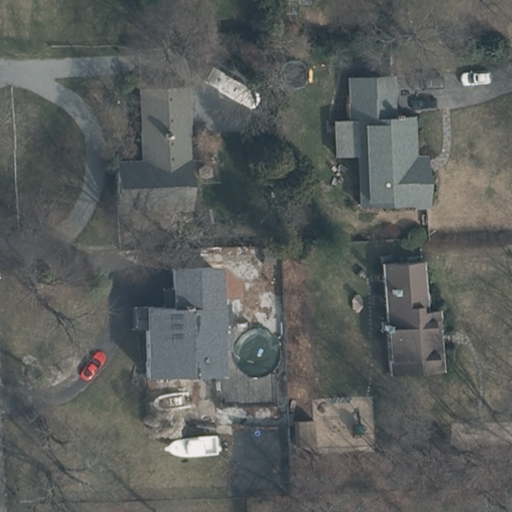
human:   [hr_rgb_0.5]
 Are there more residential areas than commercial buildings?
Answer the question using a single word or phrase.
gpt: yes

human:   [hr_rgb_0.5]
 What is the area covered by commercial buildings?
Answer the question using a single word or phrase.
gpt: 0m2

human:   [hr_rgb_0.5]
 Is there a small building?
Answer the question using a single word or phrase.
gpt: no

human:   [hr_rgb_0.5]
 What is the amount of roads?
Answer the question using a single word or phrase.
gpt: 1

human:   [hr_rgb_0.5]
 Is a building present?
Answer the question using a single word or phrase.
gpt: yes

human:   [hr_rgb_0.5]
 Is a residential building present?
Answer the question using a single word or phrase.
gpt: yes

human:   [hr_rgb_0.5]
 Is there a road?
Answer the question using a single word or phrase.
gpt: yes

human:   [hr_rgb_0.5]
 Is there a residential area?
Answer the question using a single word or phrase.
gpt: yes

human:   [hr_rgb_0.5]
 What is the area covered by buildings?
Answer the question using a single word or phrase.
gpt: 1367m2

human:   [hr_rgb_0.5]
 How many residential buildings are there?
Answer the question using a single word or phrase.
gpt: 4

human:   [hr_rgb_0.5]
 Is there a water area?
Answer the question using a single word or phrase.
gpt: no

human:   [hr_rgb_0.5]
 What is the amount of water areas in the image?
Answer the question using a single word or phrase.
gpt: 0

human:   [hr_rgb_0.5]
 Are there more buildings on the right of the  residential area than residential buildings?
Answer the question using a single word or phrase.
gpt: no

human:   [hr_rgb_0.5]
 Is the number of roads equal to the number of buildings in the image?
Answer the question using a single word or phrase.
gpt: no

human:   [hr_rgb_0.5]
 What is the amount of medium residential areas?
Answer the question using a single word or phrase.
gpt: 0

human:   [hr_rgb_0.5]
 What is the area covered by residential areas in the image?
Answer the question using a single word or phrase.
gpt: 10595m2

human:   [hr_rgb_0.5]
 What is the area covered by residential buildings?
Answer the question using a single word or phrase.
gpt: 1367m2

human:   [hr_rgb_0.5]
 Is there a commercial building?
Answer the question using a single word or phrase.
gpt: no

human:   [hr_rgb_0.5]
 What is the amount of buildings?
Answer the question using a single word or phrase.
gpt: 4

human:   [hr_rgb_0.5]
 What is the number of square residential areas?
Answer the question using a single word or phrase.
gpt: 0

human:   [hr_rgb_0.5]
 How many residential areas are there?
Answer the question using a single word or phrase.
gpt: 1

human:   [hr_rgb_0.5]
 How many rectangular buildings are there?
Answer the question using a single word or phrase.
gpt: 0

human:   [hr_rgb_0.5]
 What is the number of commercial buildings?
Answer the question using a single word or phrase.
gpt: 0

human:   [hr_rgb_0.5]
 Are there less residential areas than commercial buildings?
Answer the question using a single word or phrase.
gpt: no

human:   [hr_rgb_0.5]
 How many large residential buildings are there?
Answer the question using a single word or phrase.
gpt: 0

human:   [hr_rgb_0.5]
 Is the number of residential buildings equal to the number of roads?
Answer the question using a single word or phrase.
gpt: no

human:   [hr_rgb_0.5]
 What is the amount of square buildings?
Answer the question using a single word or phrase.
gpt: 0

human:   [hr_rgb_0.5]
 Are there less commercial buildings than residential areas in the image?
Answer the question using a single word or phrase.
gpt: yes

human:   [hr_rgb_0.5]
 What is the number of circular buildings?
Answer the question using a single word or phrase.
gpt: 0

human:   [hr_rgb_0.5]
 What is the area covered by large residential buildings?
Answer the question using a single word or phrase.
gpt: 0m2

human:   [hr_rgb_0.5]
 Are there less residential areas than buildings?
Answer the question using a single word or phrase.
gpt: yes

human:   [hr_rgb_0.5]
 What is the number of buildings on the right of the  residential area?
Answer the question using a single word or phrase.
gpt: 4

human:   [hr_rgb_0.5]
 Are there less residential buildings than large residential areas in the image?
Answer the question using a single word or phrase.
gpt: no

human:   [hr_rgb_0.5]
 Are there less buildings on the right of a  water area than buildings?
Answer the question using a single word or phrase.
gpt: yes

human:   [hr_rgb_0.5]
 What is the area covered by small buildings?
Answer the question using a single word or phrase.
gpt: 0m2

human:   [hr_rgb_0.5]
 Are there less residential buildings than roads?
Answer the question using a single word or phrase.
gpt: no

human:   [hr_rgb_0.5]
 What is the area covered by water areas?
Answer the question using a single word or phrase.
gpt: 0m2

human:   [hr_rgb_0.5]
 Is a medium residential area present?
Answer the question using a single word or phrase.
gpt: no

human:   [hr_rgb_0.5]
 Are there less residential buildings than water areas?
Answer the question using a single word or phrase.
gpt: no

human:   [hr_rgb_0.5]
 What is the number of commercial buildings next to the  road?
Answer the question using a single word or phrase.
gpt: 0

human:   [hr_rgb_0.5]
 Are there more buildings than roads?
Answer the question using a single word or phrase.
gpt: yes

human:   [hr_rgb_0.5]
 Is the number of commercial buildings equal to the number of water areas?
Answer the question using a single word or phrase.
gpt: yes

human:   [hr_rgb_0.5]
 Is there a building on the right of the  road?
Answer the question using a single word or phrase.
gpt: yes

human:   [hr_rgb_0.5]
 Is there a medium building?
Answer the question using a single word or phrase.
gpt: yes

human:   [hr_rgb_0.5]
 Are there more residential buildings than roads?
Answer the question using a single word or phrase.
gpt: yes

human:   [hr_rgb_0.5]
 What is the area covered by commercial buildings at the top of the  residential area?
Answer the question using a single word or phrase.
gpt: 0m2

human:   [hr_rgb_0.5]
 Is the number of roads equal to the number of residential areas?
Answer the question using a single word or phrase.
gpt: yes

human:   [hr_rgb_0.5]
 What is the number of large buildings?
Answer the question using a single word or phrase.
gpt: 0

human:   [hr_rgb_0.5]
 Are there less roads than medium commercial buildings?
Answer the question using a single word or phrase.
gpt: no

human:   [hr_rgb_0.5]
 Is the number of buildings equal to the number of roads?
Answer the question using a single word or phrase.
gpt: no

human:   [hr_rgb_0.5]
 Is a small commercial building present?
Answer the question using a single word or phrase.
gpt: no

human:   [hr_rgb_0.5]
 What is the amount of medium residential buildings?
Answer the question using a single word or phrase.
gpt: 4

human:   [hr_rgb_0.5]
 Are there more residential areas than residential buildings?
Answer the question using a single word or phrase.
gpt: no

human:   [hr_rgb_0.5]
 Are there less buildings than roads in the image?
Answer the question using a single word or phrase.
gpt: no

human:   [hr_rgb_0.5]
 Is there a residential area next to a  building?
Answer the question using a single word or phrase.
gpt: yes

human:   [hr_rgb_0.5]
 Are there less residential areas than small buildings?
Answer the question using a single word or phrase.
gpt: no

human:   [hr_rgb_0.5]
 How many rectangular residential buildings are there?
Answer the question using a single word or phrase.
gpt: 0

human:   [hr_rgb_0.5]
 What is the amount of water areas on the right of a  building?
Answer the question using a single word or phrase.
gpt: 0

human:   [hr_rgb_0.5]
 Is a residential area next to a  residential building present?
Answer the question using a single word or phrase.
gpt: yes

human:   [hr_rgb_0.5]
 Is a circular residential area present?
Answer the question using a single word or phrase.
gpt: no

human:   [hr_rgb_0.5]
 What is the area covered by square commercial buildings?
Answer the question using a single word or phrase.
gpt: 0m2

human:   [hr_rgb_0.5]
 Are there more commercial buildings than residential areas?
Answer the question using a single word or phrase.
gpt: no

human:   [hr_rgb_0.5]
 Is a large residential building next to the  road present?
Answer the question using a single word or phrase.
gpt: no

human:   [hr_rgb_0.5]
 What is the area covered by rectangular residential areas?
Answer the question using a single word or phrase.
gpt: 10595m2